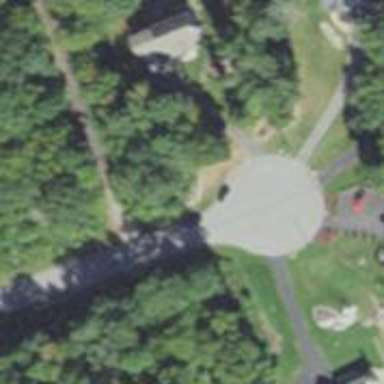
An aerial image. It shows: Residential driveway used as service road.